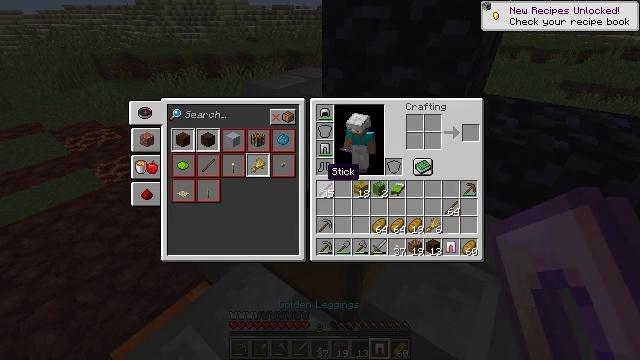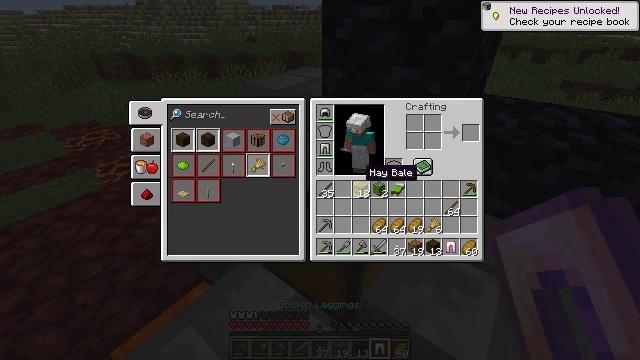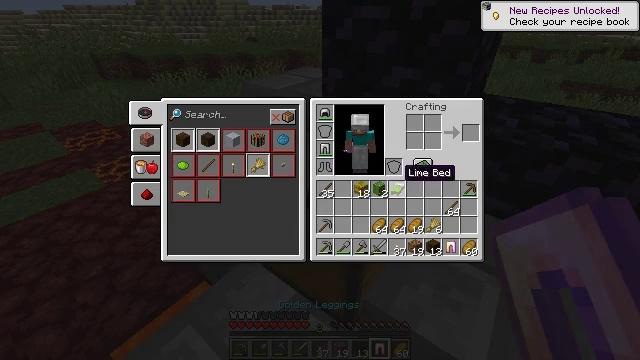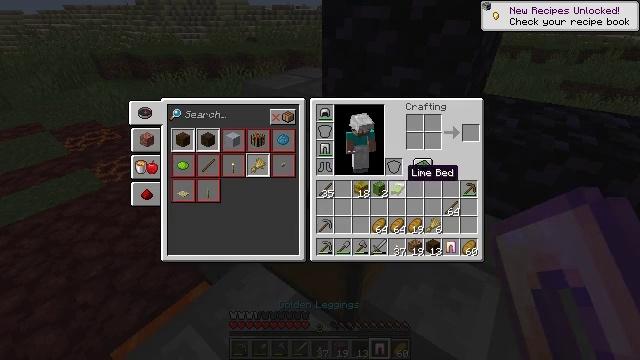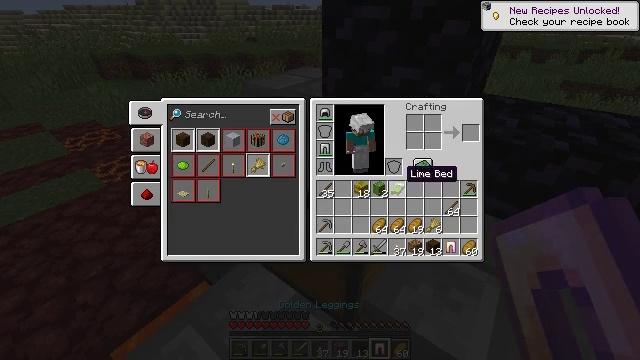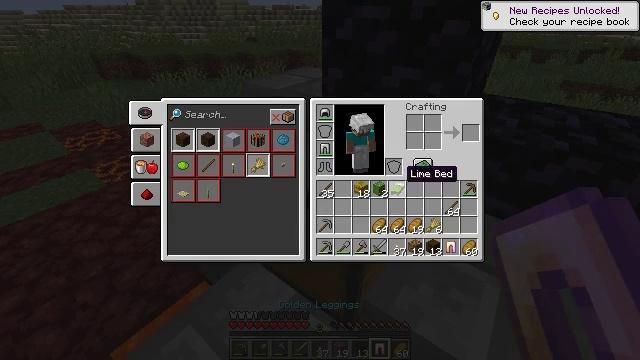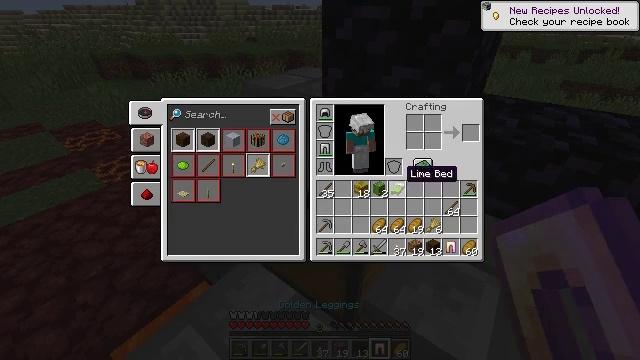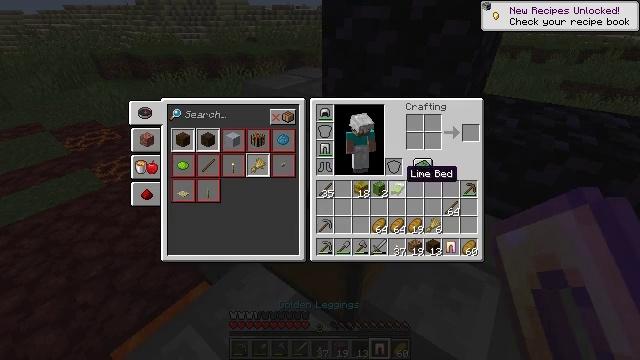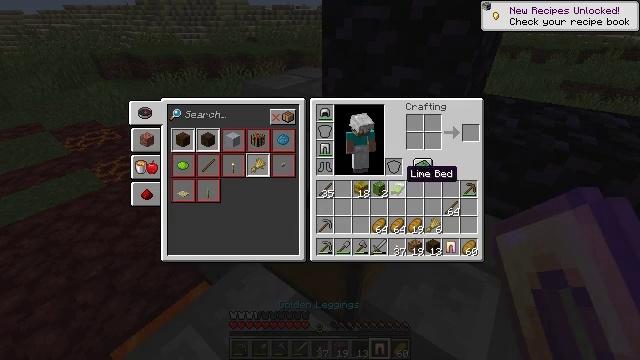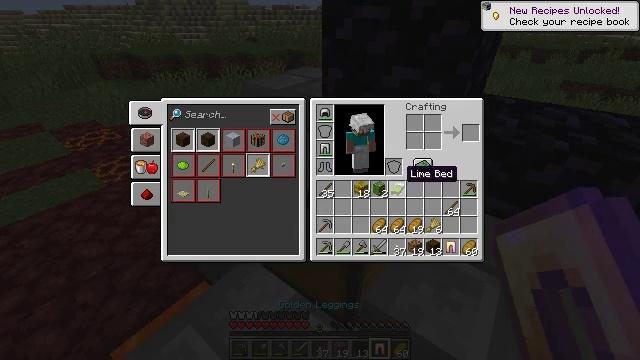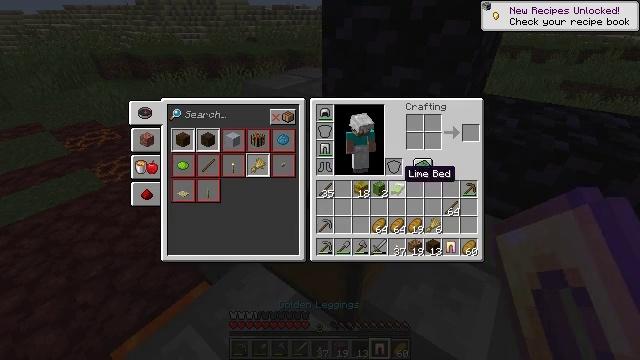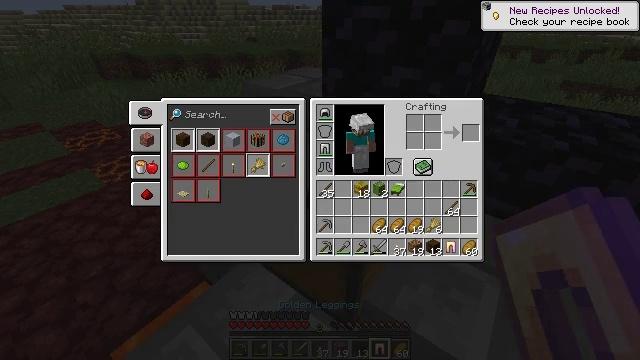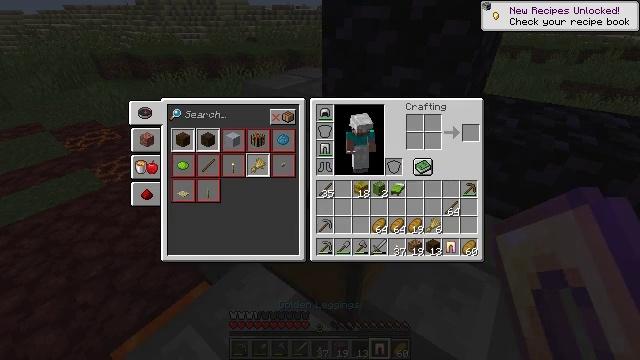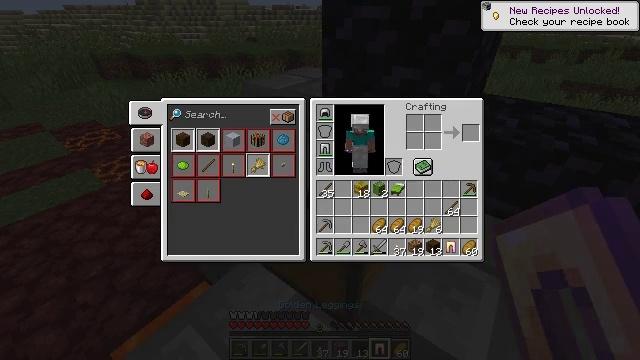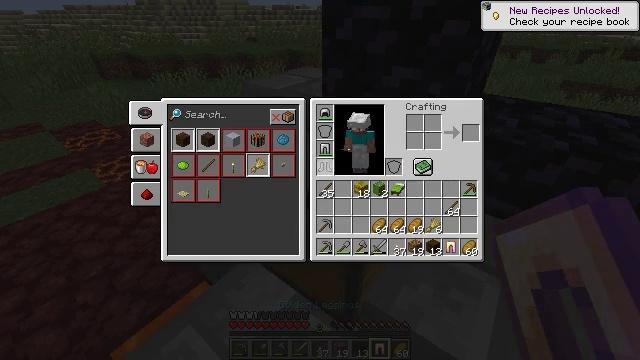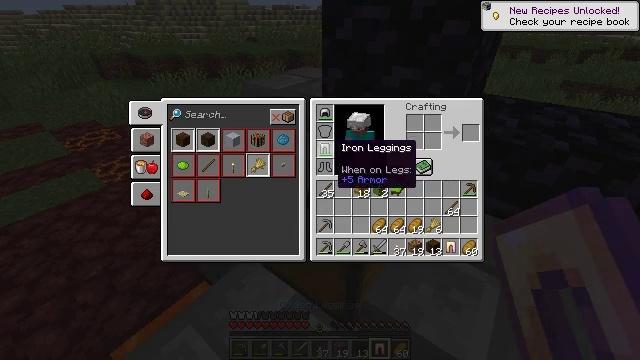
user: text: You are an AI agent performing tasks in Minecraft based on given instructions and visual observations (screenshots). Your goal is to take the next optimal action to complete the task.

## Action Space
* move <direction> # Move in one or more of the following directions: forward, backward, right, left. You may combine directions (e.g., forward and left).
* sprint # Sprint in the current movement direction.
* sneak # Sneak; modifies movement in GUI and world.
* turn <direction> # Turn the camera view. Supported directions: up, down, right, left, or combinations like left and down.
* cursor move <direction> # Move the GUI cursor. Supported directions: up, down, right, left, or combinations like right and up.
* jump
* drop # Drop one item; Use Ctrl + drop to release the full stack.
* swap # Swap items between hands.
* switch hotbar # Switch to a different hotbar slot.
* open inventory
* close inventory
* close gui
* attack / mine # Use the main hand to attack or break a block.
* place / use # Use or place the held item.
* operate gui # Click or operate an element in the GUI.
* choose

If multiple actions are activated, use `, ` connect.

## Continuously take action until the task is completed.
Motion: motion action
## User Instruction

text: Drop golden leggings.
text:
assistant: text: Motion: cursor move right
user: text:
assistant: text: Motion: cursor move right
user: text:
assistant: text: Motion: no_op
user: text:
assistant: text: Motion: no_op
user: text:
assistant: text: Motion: no_op
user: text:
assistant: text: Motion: no_op
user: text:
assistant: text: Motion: no_op
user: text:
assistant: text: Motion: no_op
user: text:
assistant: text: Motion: no_op
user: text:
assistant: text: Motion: no_op
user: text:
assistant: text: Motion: cursor move left
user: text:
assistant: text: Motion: cursor move left
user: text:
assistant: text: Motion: cursor move left and up
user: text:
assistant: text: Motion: no_op
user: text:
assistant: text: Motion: no_op
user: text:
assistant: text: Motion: no_op
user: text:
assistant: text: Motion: no_op
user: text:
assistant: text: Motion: no_op
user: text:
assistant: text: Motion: no_op
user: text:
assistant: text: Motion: no_op
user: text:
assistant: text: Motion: no_op
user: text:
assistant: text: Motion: no_op
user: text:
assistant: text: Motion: no_op
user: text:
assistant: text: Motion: no_op
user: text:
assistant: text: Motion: no_op
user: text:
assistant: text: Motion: no_op
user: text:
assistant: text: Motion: close inventory
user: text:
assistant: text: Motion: close inventory
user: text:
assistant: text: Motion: close inventory
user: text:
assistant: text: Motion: close inventory